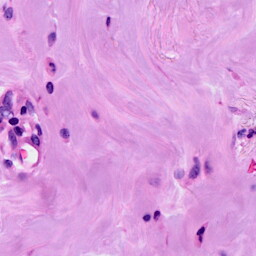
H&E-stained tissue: Breast